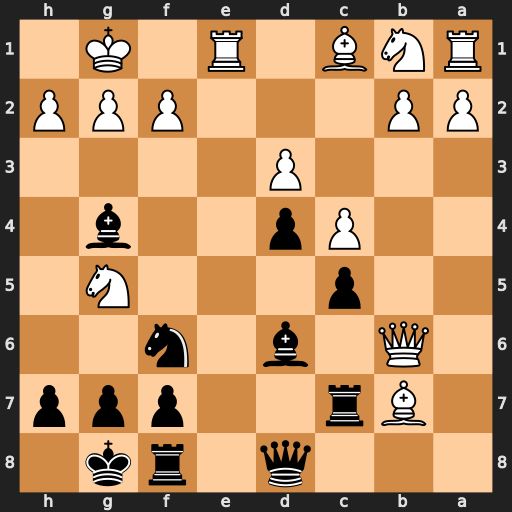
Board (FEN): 3q1rk1/1Br2ppp/1Q1b1n2/2p3N1/2Pp2b1/3P4/PP3PPP/RNB1R1K1
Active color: b
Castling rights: -
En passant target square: -
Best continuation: Re7 Rxe7 Qxb6